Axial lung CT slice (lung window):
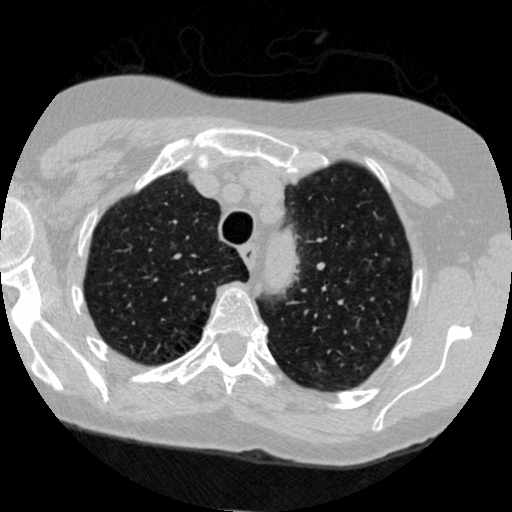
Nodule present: no